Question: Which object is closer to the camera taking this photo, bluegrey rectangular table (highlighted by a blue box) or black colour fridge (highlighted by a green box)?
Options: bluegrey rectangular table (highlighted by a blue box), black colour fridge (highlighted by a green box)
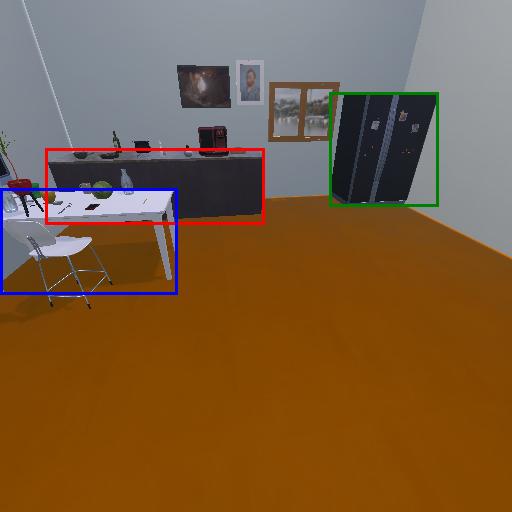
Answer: bluegrey rectangular table (highlighted by a blue box)